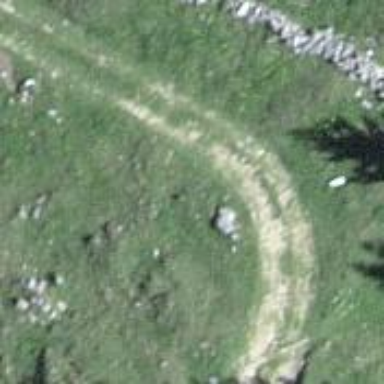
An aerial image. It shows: Track with grade 3 tracktype.